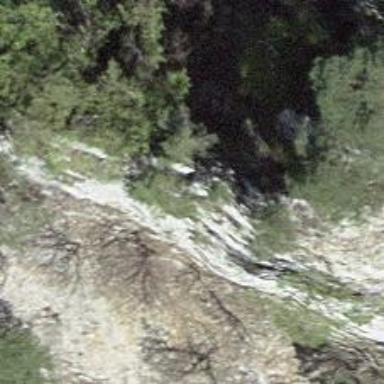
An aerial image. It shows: Natural cliff.